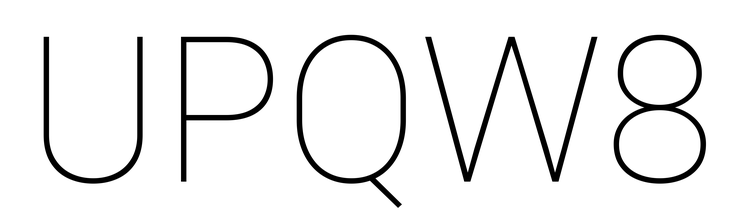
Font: Roboto_Thin